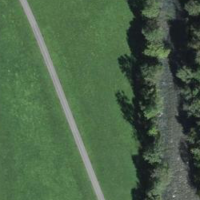
EUNIS habitat code: 24
Species observed at this site:
Plantago major